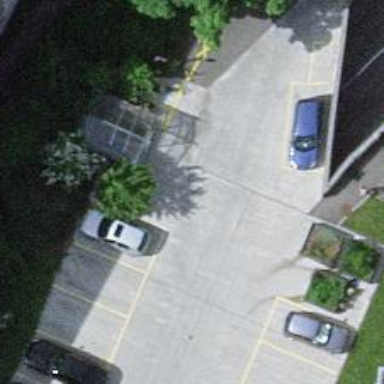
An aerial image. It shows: Group of garages.